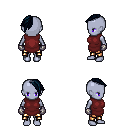
a pixel art fantasy rpg character, female body template, dark elf, purple skin, maroon tunic, gold greaves, raven long mohawk hairstyle, metal gloves, four views (front, back, left, right), 2x2 character sprite sheet, small pixel art, hard edges, no anti-aliasing